Interaction volume radius: 5 \u00c5
Interaction volume height: 15 \u00c5
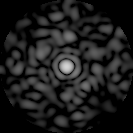
Disorder parameter: 0.8712